Field crop: tomato
Growth stage: 2
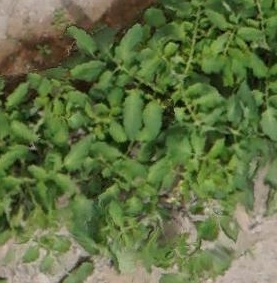
Species: tomato